Aerial crown-view tile of a tropical tree (Barro Colorado Island, Panama), acquired 20240611:
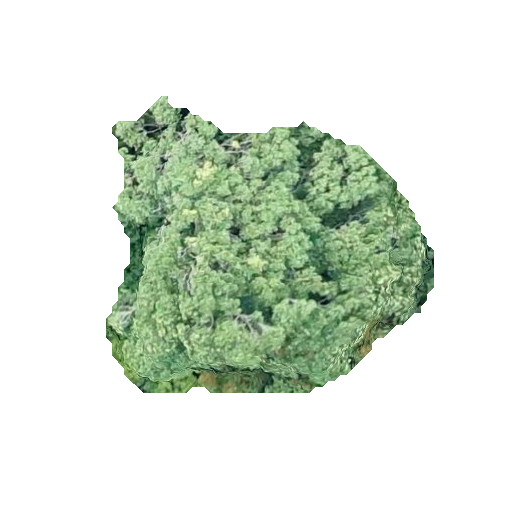
Species: Aspidosperma desmanthum
GBIF accepted scientific name: Aspidosperma desmanthum
Crown area: 113.415 m²